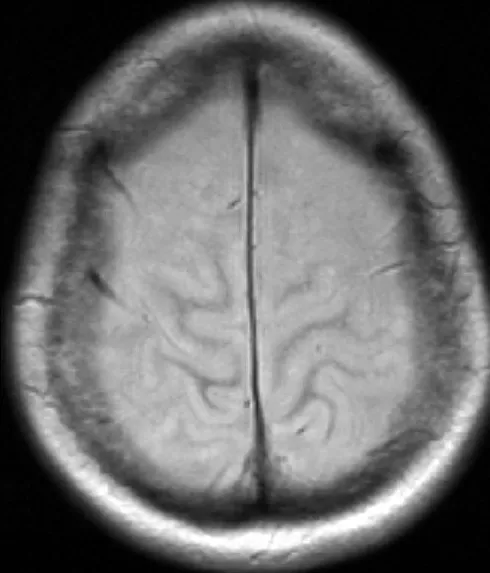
MRI brain, day 5 in ICU.
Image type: radiology (mri)